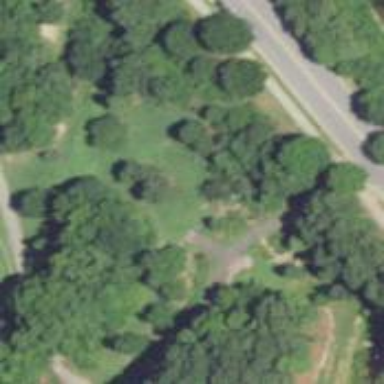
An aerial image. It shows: Disc golf hole.